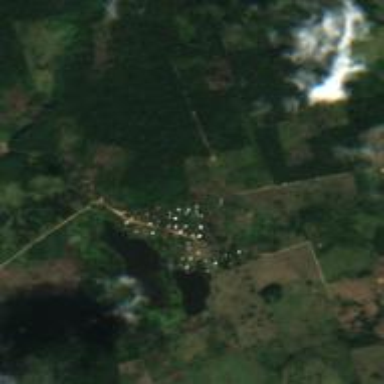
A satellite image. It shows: Small settlement known as hamlet.